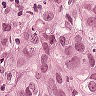
Metastatic tissue present: yes